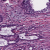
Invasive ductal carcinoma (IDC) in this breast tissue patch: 1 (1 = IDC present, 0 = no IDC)